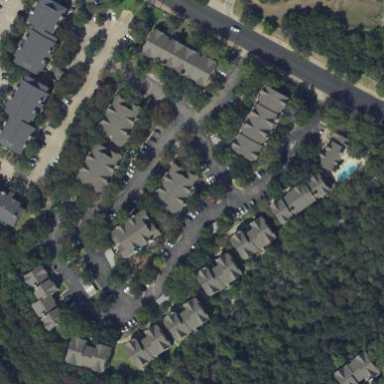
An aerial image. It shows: Residential area with apartments.